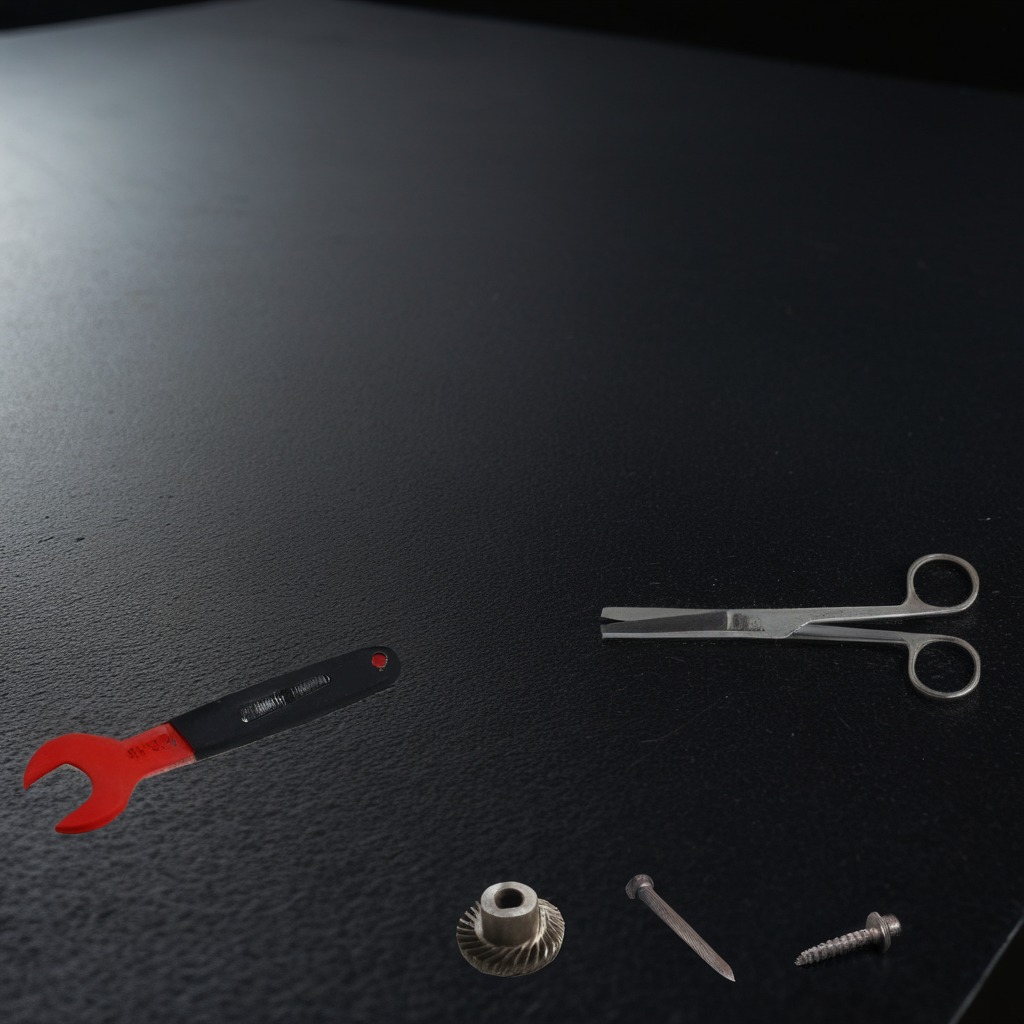
A steel gear with teeth, a metal machine screw, an iron nail, a pair of scissors, and a wrench are lying on the clean granite tabletop covered with a black rubber mat inside a workshop at night dim ambient light soft shadows worn but beneath the mat.